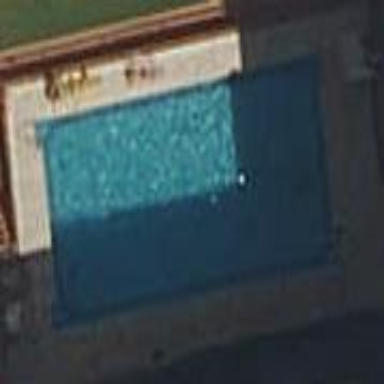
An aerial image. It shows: Swimming pool located in leisure land.